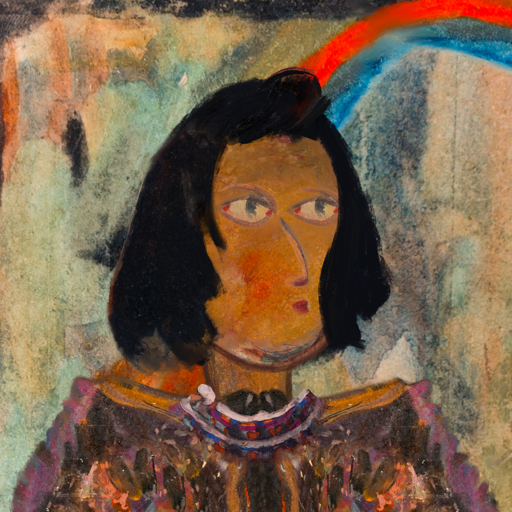
Background: Childish, Head And Neck Side: Pipe, Face Side: GypsyMother, Bust: Gypsy_Queen, Hair Side: Mosgoul, Head Accessory: Blank, Second Necklace: Blank, Necklace: Hypocrite_1, Baby: Blank